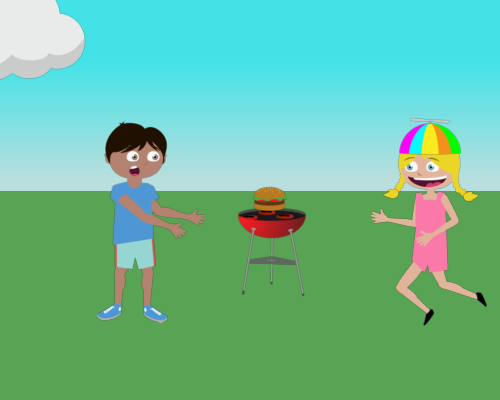
A small cloud is cut off at the top and left. A surprized boy stands facing right, arm upshoulders above the horizon. A grill with a burger is in front of him. A smiling girl in a multicolor cap runs on the right, head above the horizon.